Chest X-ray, AP view. Patient: 16 years old, sex F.
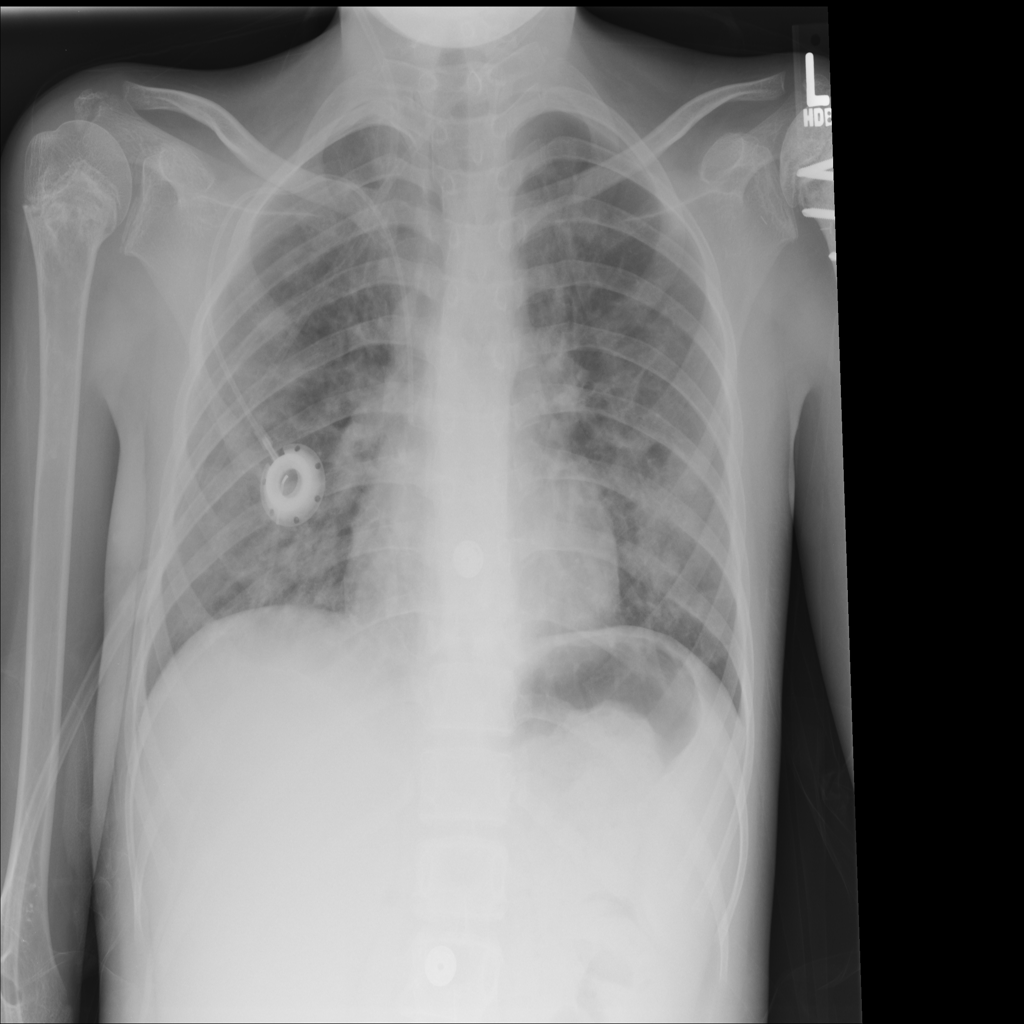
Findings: Infiltration, Pneumothorax